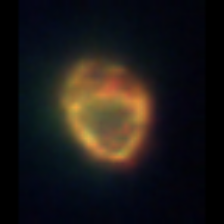
Taxon: Heterocapsa
Group: Dinoflagellates